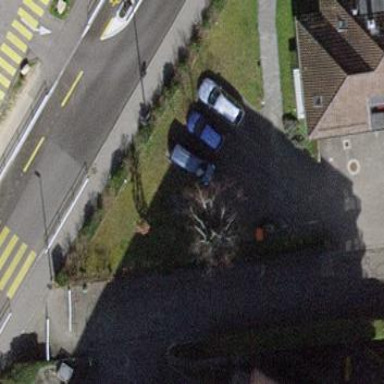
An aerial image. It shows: Parking available on the street side.